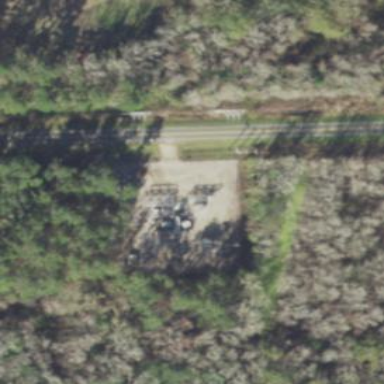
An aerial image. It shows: Distribution power substation secured by fence.